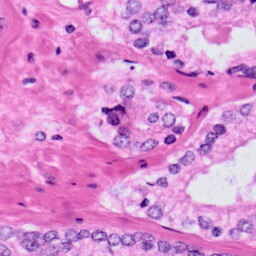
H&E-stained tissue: Prostate